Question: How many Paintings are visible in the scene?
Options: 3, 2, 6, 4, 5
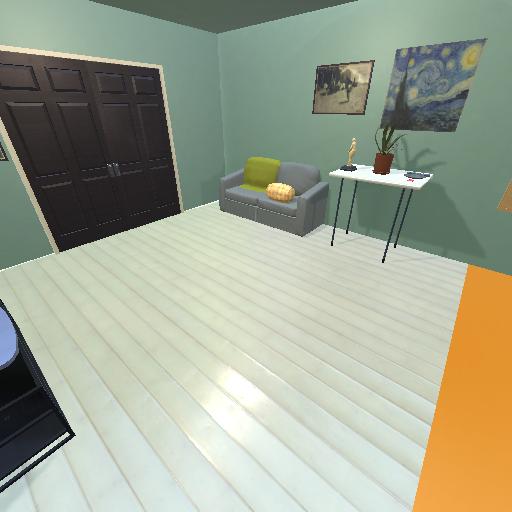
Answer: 3